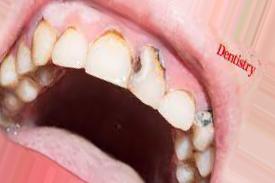
Condition: Caries